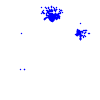
Particle: electron